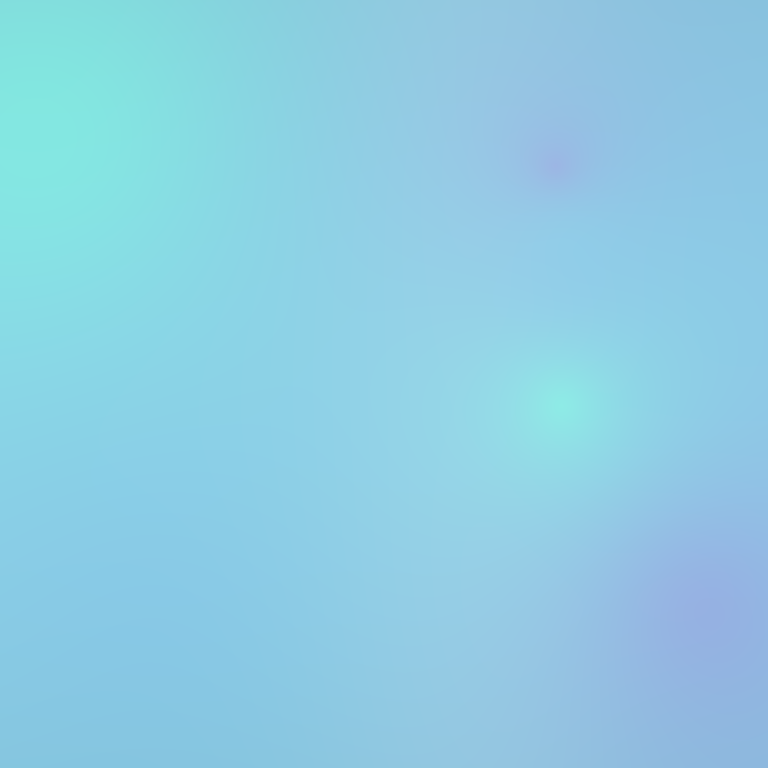
Abstract light effect, smooth gradient from soft cyan to light blue, serene atmosphere, diffuse glow, no room, no furniture, no objects.